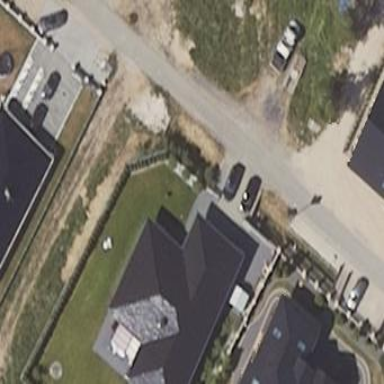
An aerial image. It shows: Simple house.